Field crop: tomato
Growth stage: 2
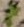
Species: solanum